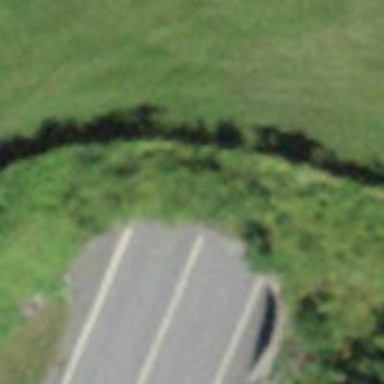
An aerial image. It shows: Primary highway passing through asphalt tunnel.